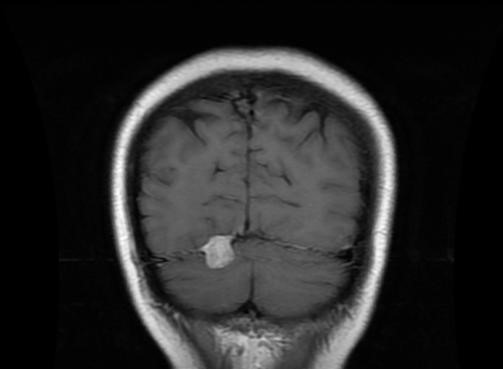
Label: meningioma